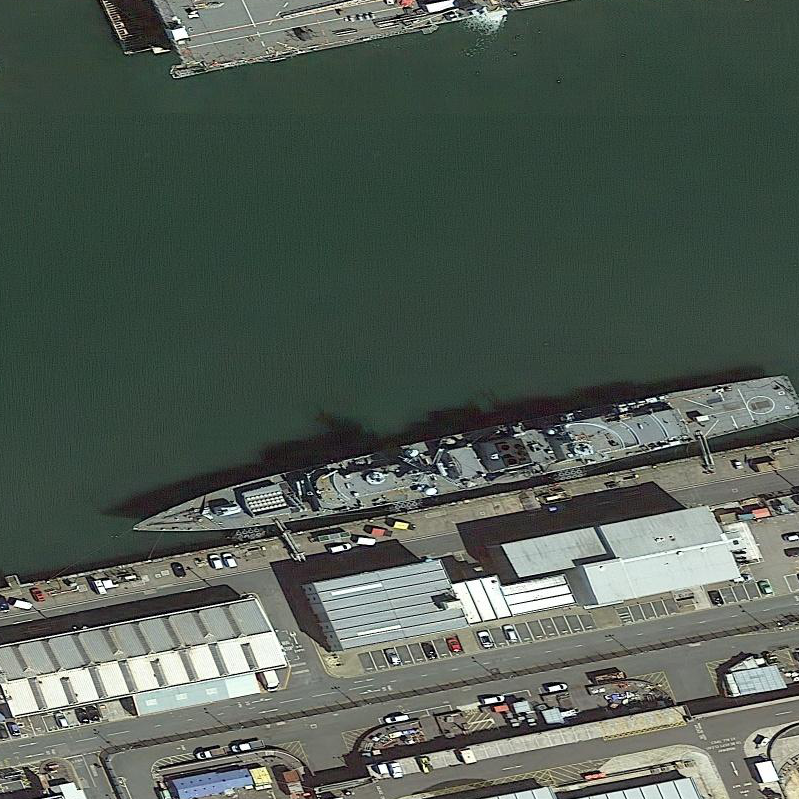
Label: Type_45_destroyer